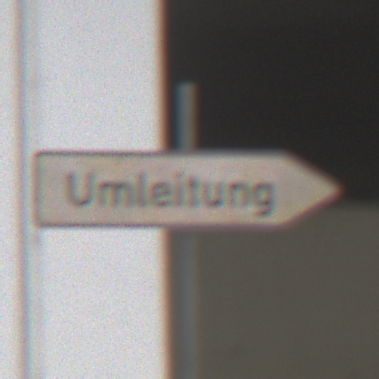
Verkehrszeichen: UmleitungswegweiserRechtsweisend
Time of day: Midday
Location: Roofed (Urban)
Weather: Overcast
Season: NotSpecified
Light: Artificial